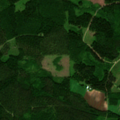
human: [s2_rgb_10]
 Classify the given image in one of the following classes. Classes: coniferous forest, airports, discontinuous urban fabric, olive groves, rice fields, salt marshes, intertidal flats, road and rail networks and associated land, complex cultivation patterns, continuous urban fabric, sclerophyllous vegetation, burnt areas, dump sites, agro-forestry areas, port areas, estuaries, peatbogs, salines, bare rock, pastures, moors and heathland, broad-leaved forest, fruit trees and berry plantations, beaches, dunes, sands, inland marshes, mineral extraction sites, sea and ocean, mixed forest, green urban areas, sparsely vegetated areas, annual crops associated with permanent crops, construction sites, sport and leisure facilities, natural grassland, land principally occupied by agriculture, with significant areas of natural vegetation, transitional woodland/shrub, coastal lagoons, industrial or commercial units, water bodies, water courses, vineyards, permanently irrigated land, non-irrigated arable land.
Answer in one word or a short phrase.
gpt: coniferous forest, mixed forest